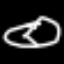
Label: clock